Question: I'm noticing that my game's app icon and name are listed as "Unknown" in the device's settings for Documents and Data. Is it safe to assume this is because the game is not yet released on the App Store? I know Game Center users a sandbox server for storing data when an app isn't yet released... it looks like iCloud uses live servers?
Or am I setting something up wrong? Can anyone confirm one way or another?
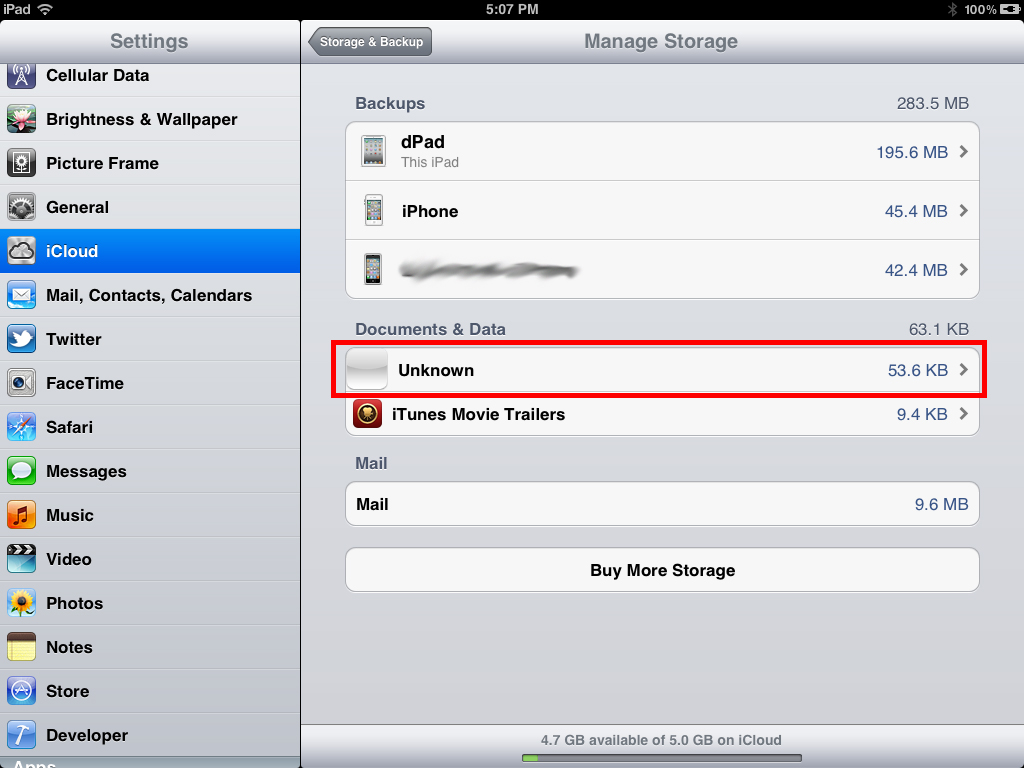
Answer: I do believe this was the case - the live app store did not yet know the app, so it showed a blank icon and unknown.